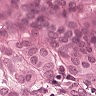
Metastatic tissue present: yes